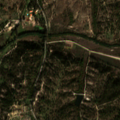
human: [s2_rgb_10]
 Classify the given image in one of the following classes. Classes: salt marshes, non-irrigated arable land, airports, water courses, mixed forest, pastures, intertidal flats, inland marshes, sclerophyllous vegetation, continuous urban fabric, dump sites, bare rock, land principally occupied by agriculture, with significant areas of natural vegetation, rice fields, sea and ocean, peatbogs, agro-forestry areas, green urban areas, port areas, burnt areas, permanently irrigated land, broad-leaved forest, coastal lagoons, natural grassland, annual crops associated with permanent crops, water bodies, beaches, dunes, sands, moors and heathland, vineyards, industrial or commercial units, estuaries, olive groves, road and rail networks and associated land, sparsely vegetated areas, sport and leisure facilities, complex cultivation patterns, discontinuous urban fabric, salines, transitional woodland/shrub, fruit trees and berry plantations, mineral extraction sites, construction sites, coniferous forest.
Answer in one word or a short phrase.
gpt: pastures, broad-leaved forest, mixed forest, transitional woodland/shrub